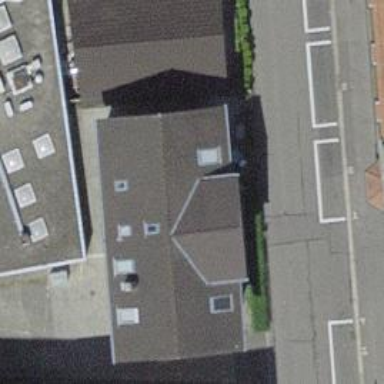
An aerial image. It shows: Residential apartments with gabled roof.